Question: Insert a collectionView into Tableview Cell. Like Android play store. Any One Help me
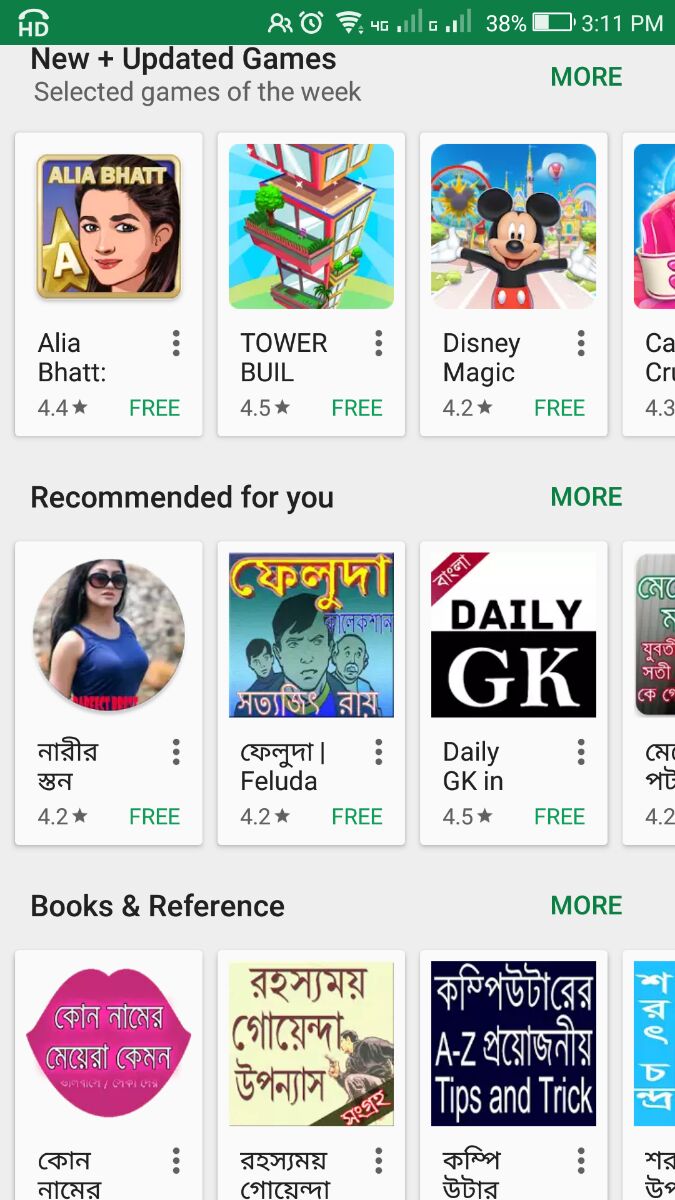
Answer: Remember that a Tableviewcell is just another view with a frame and bounds and as a view, it can have subviews, CollectionViews are also views and can be added to any other view, so you just add a Collectionview as a SubView of the cell.
I suggest take a programmatically approach instead of IB, here is my repo with code that can help you achieve your task <URL>